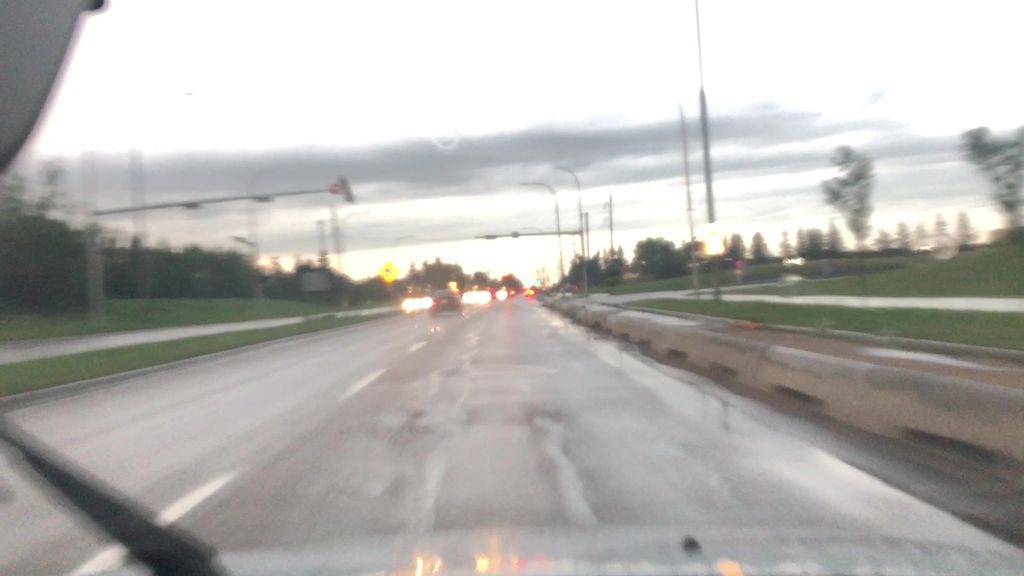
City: edmonton